Field crop: maize
Growth stage: 2
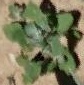
Species: chenopodium